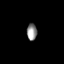
Tissue: prostate
Cell type: Epithelial cells
Senescence score: 0.3265
Nuclear area (px): 165
Mean DAPI intensity: 145.697